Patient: sex M, age 33
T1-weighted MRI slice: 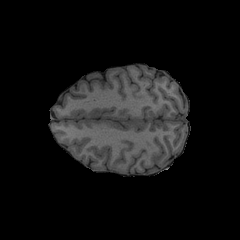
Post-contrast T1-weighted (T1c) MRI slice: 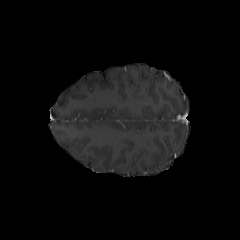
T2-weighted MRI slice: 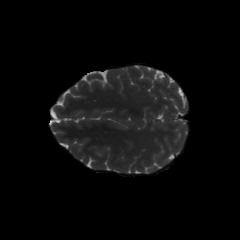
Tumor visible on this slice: no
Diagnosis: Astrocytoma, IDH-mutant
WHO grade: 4